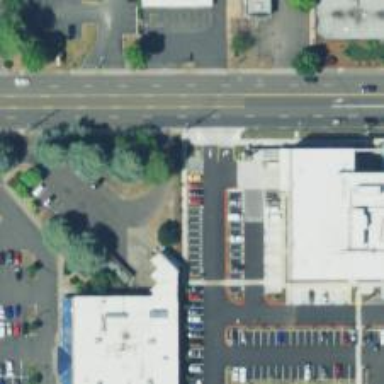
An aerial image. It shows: Parking space is available.